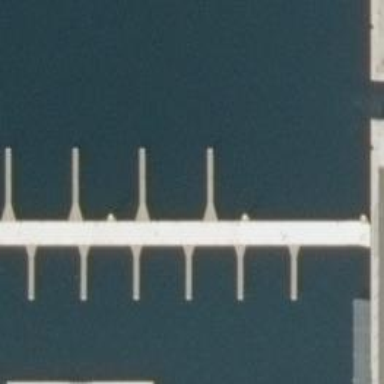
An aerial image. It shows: Man-made pier.